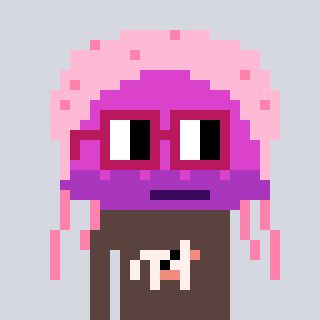
a pixel art character with square dark red glasses, a jellyfish-shaped head and a darkbrown-colored body on a cool background